Question: I've managed to show '<div>' which contains a relevant image to the table row, but I want my '<div>' to appear next to the clicked row like this:

In this example, when user clicks on second row, '<div>' is shown right next to it. So, how do I get position of clicked row?
I tried
<URL> solutions, but they both return the table's position instead of row's.
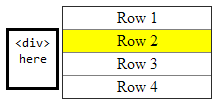
Answer: Here is an example to get you started using jQuery - <URL>
'''
$('td').click(function(e){
var currentPosition = $(this).offset();
$('.results').html(currentPosition.top);
});
'''
For this markup -
'''
<table>
<tr><td>1</td></tr>
<tr><td>2</td></tr>
<tr><td>3</td></tr>
<tr><td>4</td></tr>
<tr><td>5</td></tr>
</table>
<div class="results"></div>
'''